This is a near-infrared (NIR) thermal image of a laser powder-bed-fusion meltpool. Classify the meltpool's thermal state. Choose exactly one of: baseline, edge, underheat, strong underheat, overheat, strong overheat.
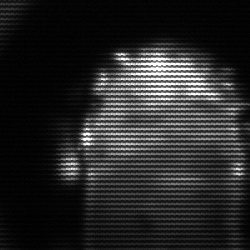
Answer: baseline